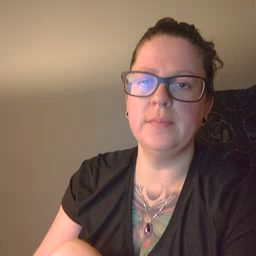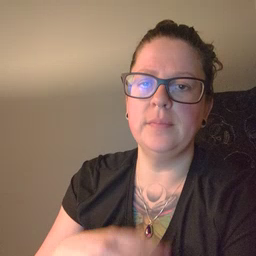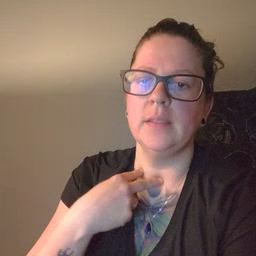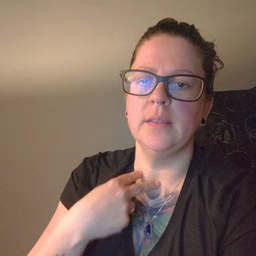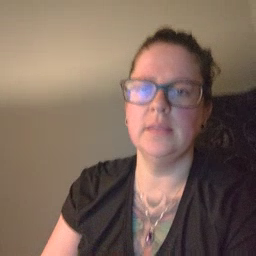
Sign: stuck